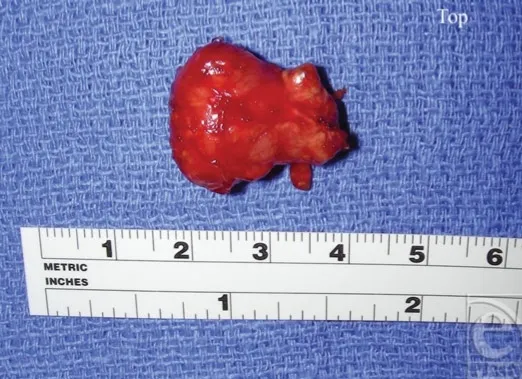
The removed mass.
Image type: medical_photograph (other_medical_photograph)